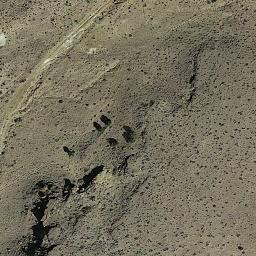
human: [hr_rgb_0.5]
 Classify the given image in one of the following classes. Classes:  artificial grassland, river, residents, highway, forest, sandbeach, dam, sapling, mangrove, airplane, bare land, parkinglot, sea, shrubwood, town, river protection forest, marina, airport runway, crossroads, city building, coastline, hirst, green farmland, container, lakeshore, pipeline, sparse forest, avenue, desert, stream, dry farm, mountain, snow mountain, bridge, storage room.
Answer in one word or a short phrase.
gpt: bare land